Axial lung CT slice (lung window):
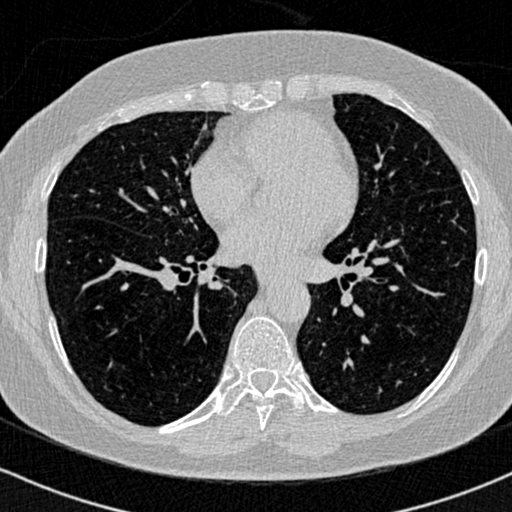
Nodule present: no